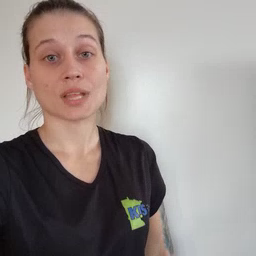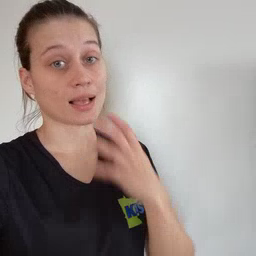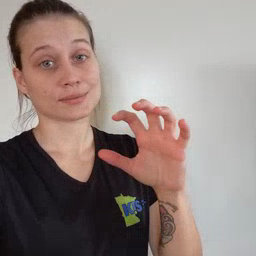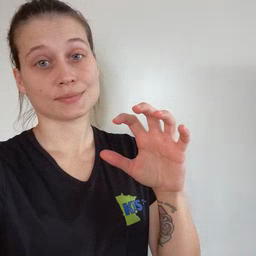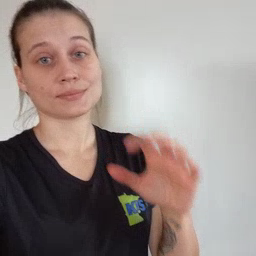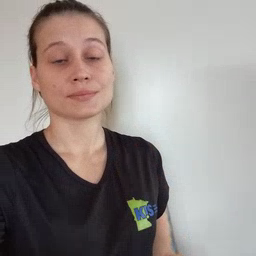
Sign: hot